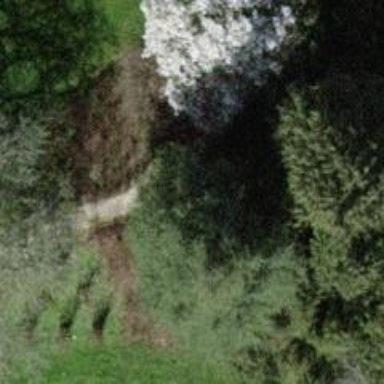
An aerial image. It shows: Evergreen needle-leaved tree.